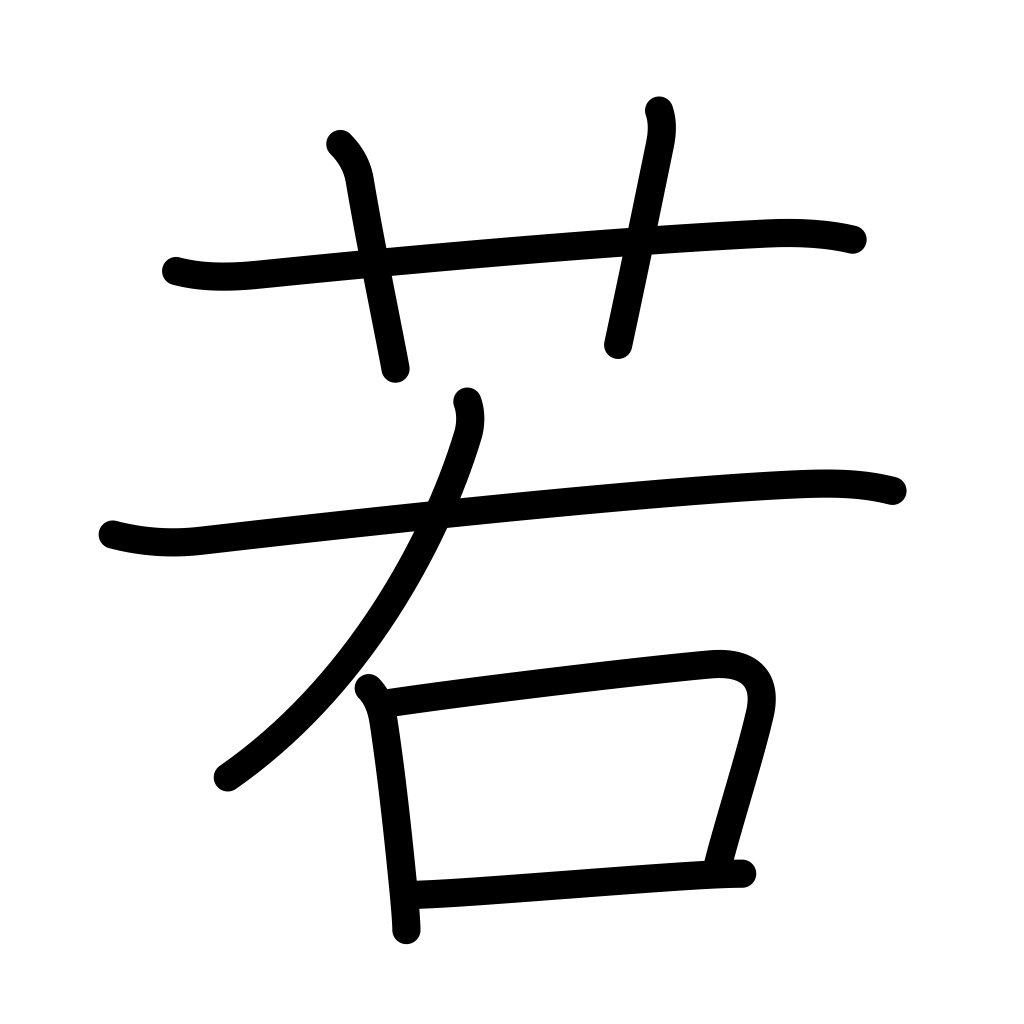
Meaning: young, if, perhaps, possibly, low number, immature